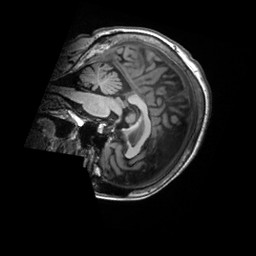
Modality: T1w
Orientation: sagittal
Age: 67
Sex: female
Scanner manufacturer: siemens
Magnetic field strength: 3 T
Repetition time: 2.2 s
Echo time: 0.00245 s